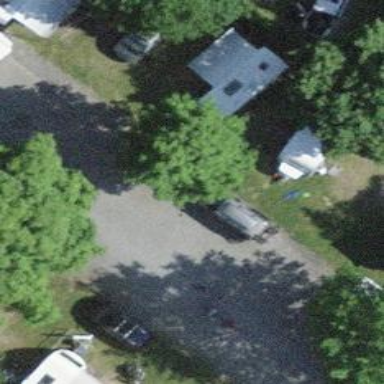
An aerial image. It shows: Camp pitch for tourism.